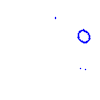
Particle: kaon